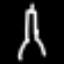
Label: The Eiffel Tower